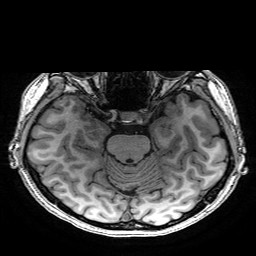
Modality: T1w
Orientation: coronal
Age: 24
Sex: female
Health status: healthy
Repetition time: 2.53 s
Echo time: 0.0034 s